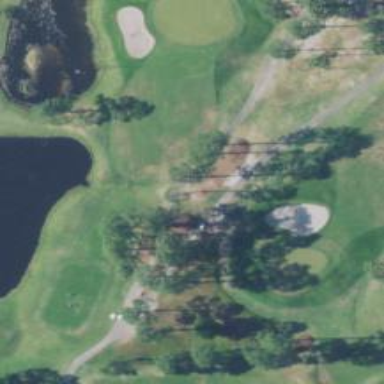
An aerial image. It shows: Path designated for golf carts.